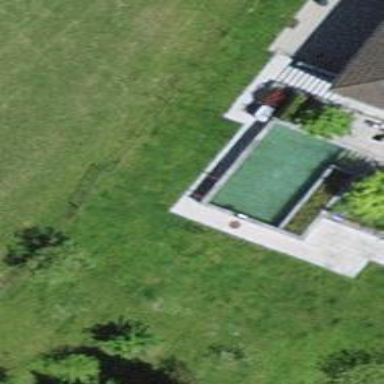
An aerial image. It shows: Swimming pool located in leisure land.